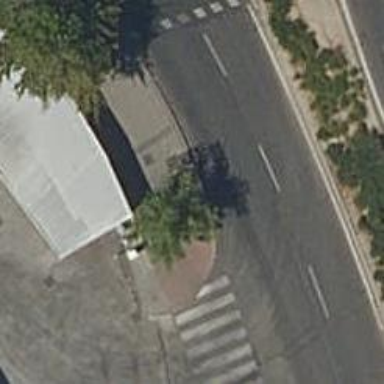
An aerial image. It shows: Sidewalk made of paving stones.